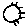
Label: sun